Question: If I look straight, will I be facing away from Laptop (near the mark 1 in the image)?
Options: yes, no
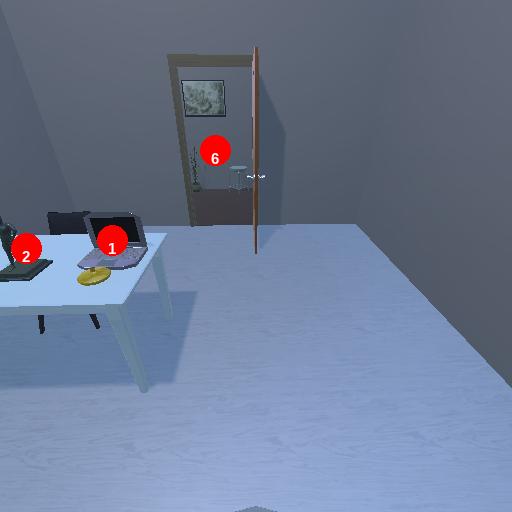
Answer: yes